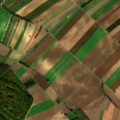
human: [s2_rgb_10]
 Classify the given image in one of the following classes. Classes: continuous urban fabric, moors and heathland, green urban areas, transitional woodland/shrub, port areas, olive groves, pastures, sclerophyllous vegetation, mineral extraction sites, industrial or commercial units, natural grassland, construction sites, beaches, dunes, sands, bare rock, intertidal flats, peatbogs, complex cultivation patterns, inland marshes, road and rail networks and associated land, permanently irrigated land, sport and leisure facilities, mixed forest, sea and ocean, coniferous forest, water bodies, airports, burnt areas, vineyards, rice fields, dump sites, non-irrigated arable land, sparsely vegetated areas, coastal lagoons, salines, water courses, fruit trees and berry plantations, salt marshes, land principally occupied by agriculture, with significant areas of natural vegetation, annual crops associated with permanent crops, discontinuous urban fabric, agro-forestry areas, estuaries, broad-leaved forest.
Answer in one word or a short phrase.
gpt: non-irrigated arable land, broad-leaved forest